Aerial crown-view tile of a tropical tree (Barro Colorado Island, Panama), acquired 20250124:
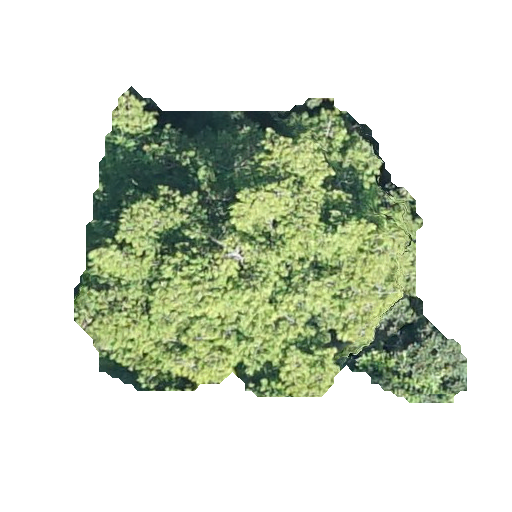
Species: Virola surinamensis
GBIF accepted scientific name: Virola surinamensis
Crown area: 133.484 m²